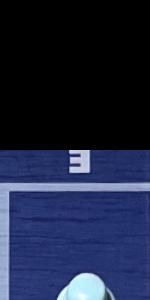
Label: Empty